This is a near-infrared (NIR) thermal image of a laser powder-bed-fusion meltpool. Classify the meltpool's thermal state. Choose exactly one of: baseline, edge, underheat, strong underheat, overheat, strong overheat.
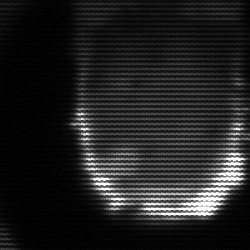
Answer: baseline